Chest X-ray. View position: AP
Patient age: 64
Patient sex: M
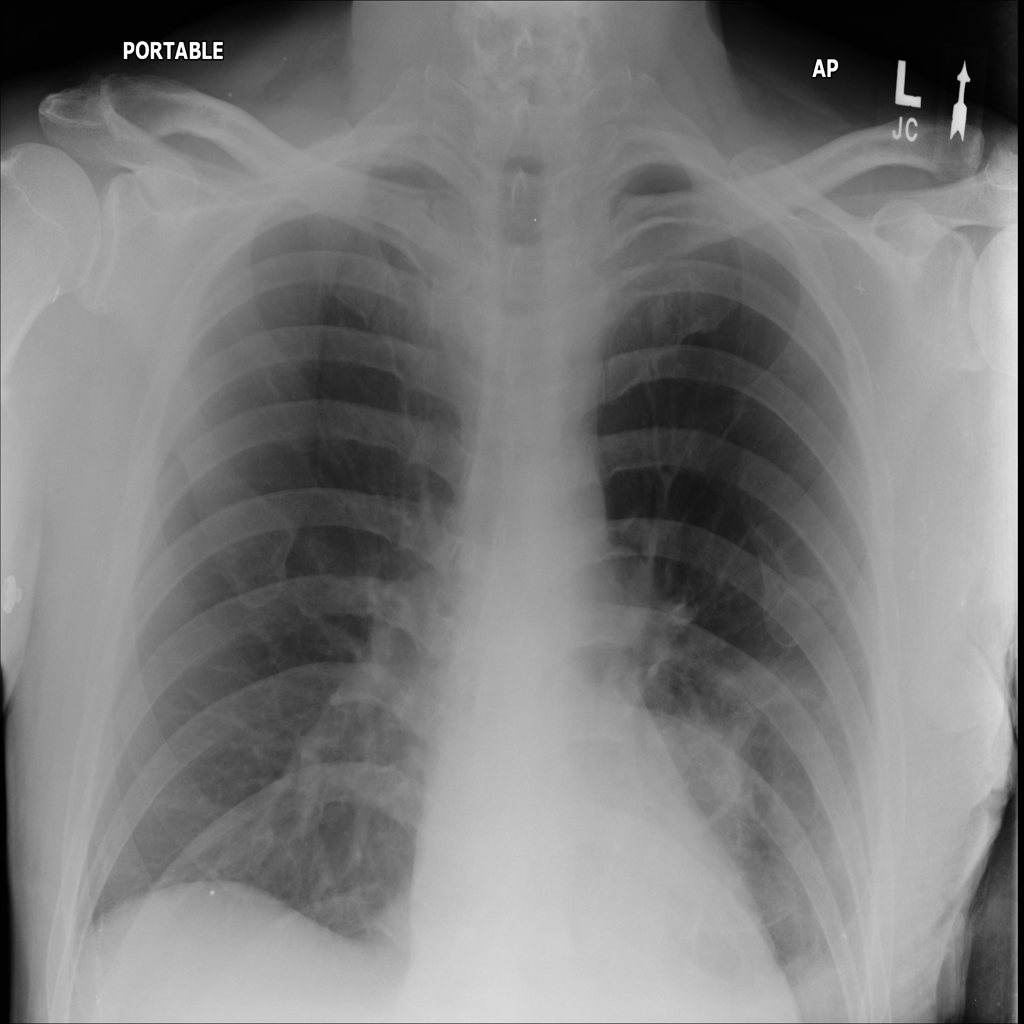
Finding: Pneumothorax